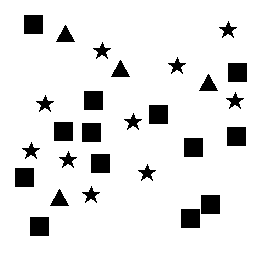
Squares: 13
Triangles: 4
Stars: 10
Total shapes: 27